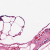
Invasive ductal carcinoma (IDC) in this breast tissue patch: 0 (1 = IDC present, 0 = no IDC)